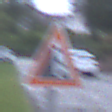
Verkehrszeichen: SteinschlagLinks
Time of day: SunriseSunset
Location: Outdoor (Urban)
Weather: PartlyCloudy
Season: NotSpecified
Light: Natural